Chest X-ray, PA view. Patient: 46 years old, sex F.
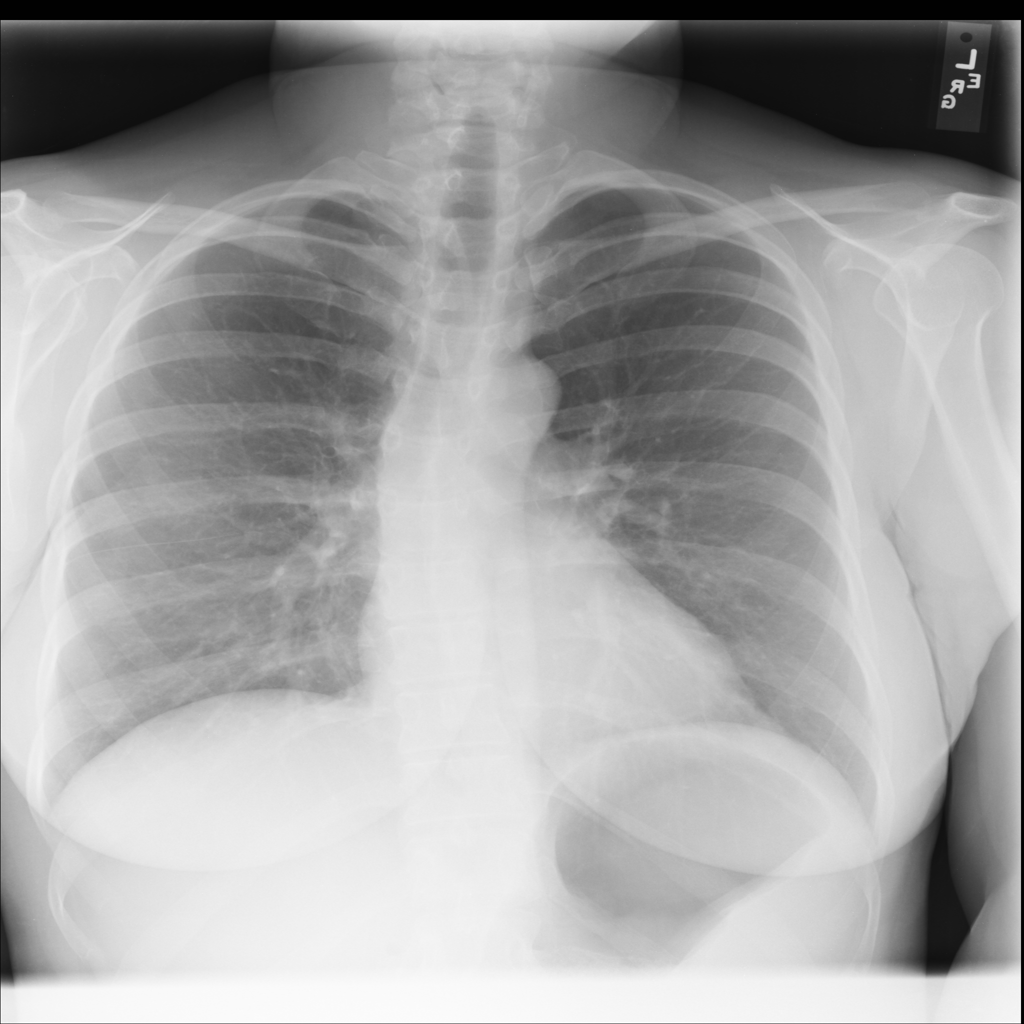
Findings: No Finding